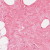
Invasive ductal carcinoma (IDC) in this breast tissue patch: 0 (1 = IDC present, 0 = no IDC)